Question: I'm styling some and my add to cart buttons look fine but I'm trying to create circular buttons for my wish lists and I'm still seeing grey behind them. I'm thinking this might be the browsers' default styling taking over but I'm not sure, has anyone ever seen something like this?
The larger "add to cart" button looks perfect. It's so weird, here's my code and a pic
'''
.button {
color: #fff;
background: #a4cd45;
border: 1px solid #8bb43f;
padding: 10px 20px;
font-size: 135%;
margin: 0 auto;
transition: background 0.2s cubic-bezier(0.86, 0, 0.07, 1);
border-radius: 4px
}
a.button:hover {
background: #8B0204;
border-color: #8B0204;
color: white
}
.wishlist {
height: 40px;
width: 40px;
line-height: 40px;
border-radius: 40px;
color: white;
background-color: #a4cd45;
text-align: center;
margin: 17px 10px 0 0;
position: relative;
z-index: 2;
font-size: 90%;
cursor: pointer;
float:right
}
'''

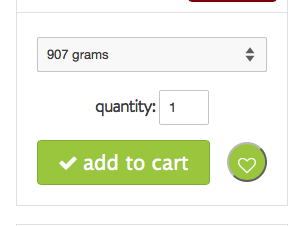
Answer: In '.wishlist'
Insert:
'''
border:0;
'''
If you want it to disappear.
P.S: You had 'border: 1px solid #8bb43f;' for the other button, which would also work fine for this!
# JSFiddle